Question: I currently have a program that draws overlapping rectangles and was wondering if there is an easy way to determine which shape is on the top (most visible). This has me stumped as there is no z axis to use like in when dealing in 3D.

I have tried looping through the rectangles and using the .contains method but it returns all rectangles under a specific point and not the highest level one.
I have also searched around but perhaps I'm using the wrong keywords?
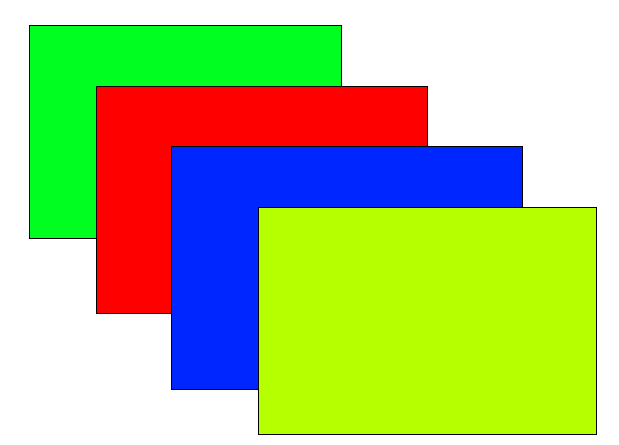
Answer: Normally when people do painting code they do something like:
List rectangles = ....
'''
for (int i = 0; i < rectangles.size(); i++)
//paint the rectangle
'''
So if you want to search for a Point to determine what Rectanle it is in then you should use:
'''
for (int i = rectangles.size() - 1; i >= 0; i--)
{
if (rectangles.get(i).contains(yourPoint))
{
// do something
break;
}
}
'''
Starting from the end will give you the last rectangle painted which means it is on top of all aother rectangles.